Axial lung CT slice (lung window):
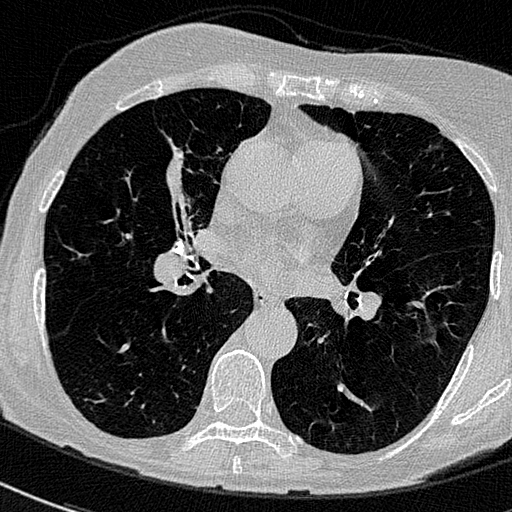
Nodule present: no